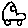
Label: car